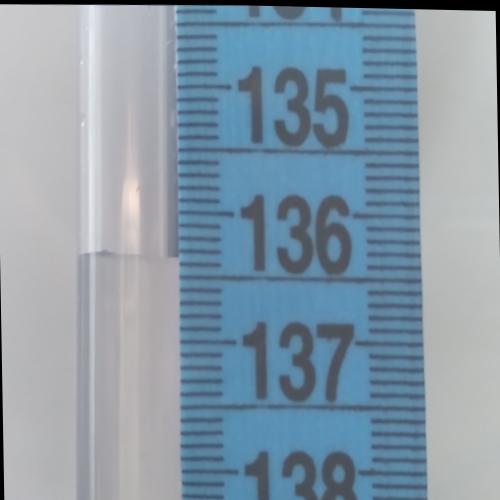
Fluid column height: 136.4 cm